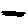
Label: line